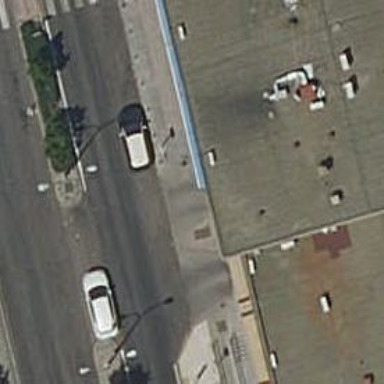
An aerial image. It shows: Set of steps on the road.